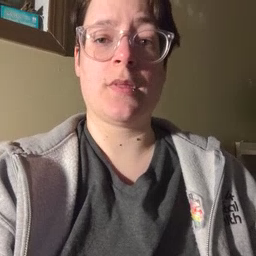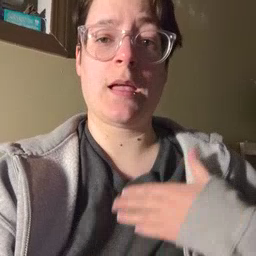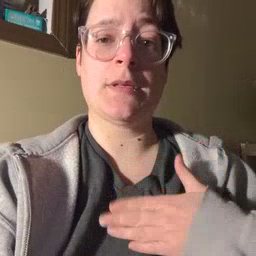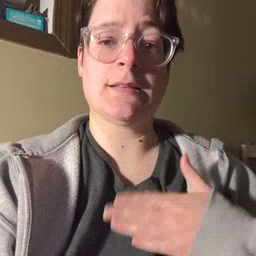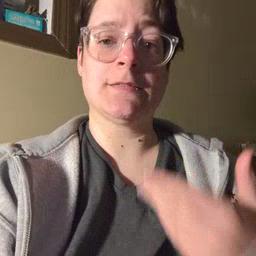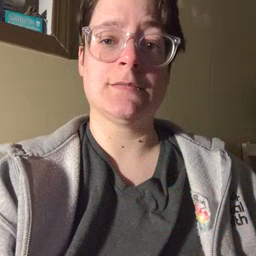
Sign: happy